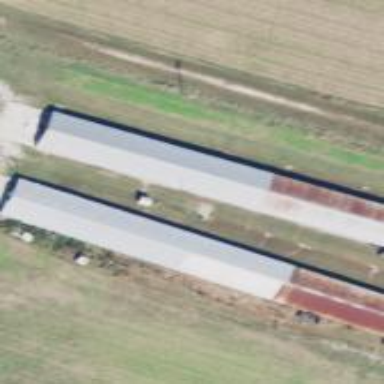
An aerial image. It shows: Farm auxiliary building.